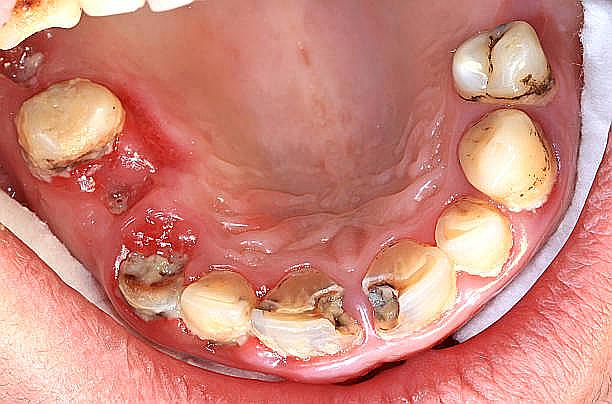
Condition: Gingivitis